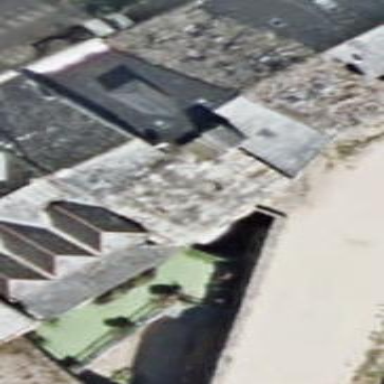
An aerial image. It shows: Warehouse building.